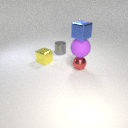
large purple rubber sphere above small red metal sphere